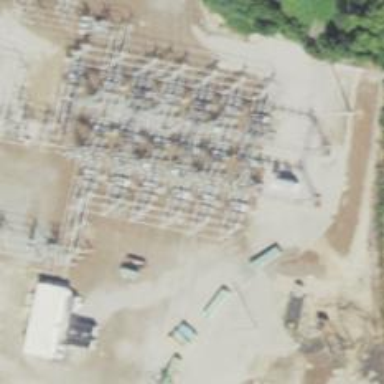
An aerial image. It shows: Switch for power supply.